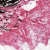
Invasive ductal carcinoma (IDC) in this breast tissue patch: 0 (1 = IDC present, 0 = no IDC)